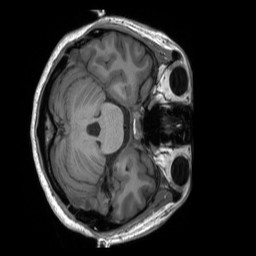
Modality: T1w
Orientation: axial
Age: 27
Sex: female
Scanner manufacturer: siemens
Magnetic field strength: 3 T
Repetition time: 2.3 s
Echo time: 0.00232 s